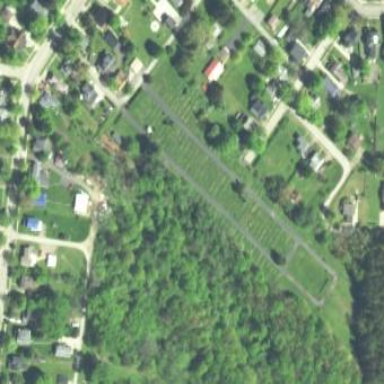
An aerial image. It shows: Graveyard area designated as cemetery.